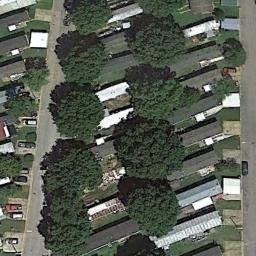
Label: mobile_home_park